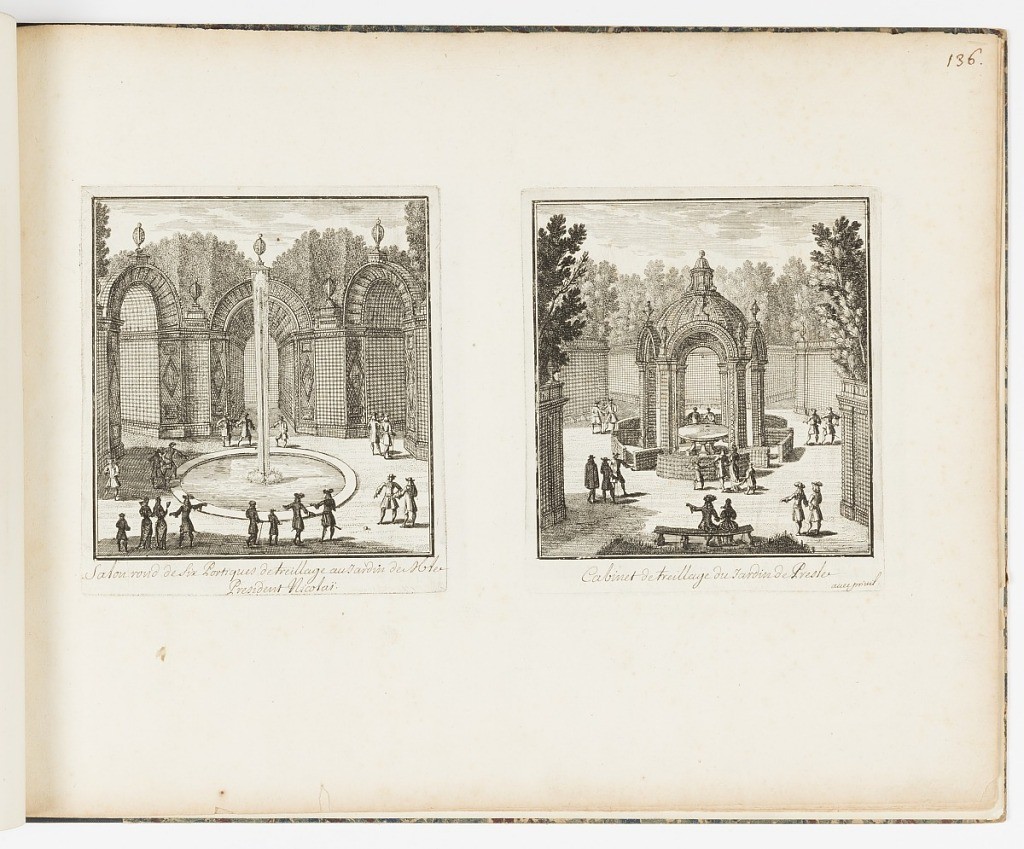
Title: Salon rond de Six Portiques de treillage au Jardin du H[---] President Nicolaï
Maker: Nicolas Langlois, French, 1640 - 1703
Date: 1658–1703
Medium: Etching on laid paper
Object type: Print
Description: Two plates printed side-by-side on a single sheet. Both proofs are before lettering with their titles inscribed in ink below each image, within the plates. Left plate: a view of a round fountain with a large jet of water shooting upwards, with eighteen figures standing and walking around. Trellis arches surround the fountain, leading out towards the garden. Each arch and trellis between the arches are mounted by a round vase-shaped finial. Trees visible in the background. Right plate: In the center, a circular domed trellis structure made of arches with a round table underneath with fence-like trellis surrounding it. The structure is enclosed by trellis fencing with vase finials, with trees visible beyond. Figures stand around and sit on benches within the enclosed garden room.